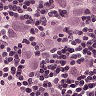
Metastatic tissue present: yes